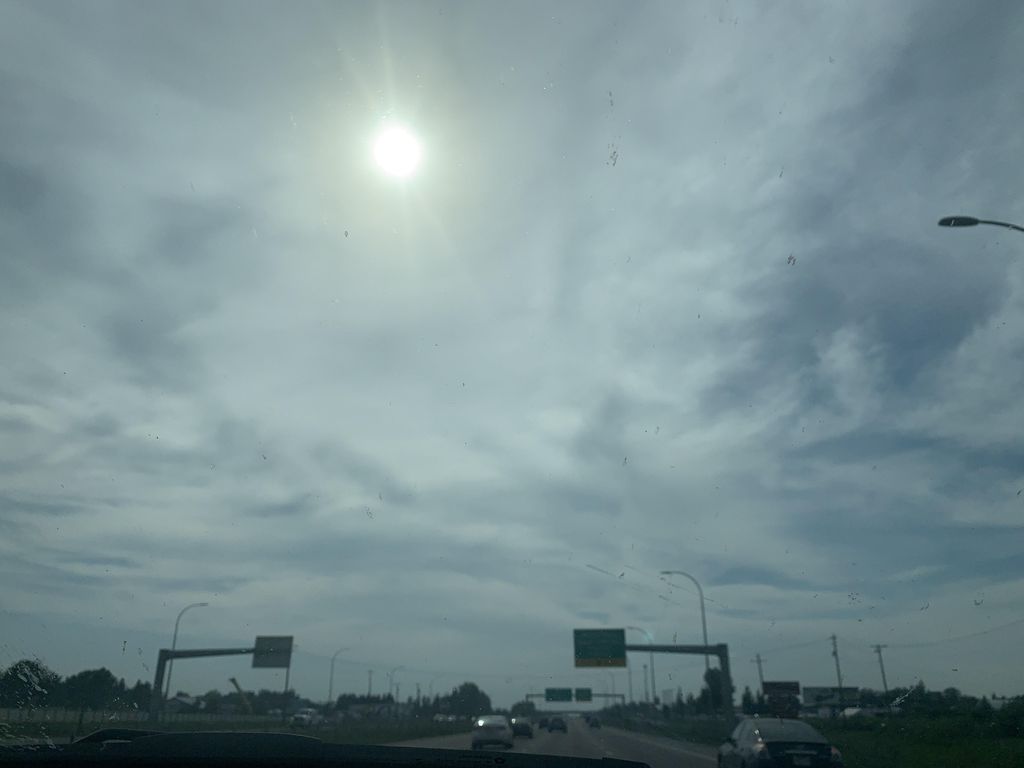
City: edmonton